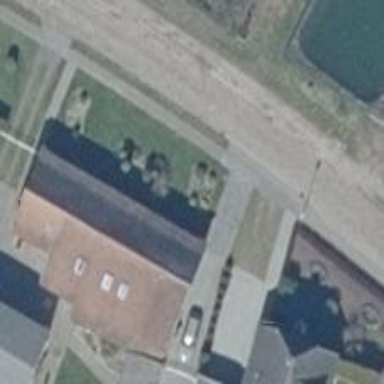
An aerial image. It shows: Building with roof made of roof tiles.